Question: I made a program, which works fine on my PC without any errors, it also works fine on some office PCs, but it crashes without any describable error on customer's PC and some others.
Crashes are completely random, sometime it may crash and sometimes not.
Crashes are not related with any actions, sometimes it may crash when they just look at the program and wait for crash.
Customers send me this beautiful screens and want me to solve this.

There you see common error reporting dialog, but not info about Exception.
My program uses Unity Web Player running in control. It's always run in background on the hidden tab which becomes visible when needed.
Any ideas how to handle such errors?
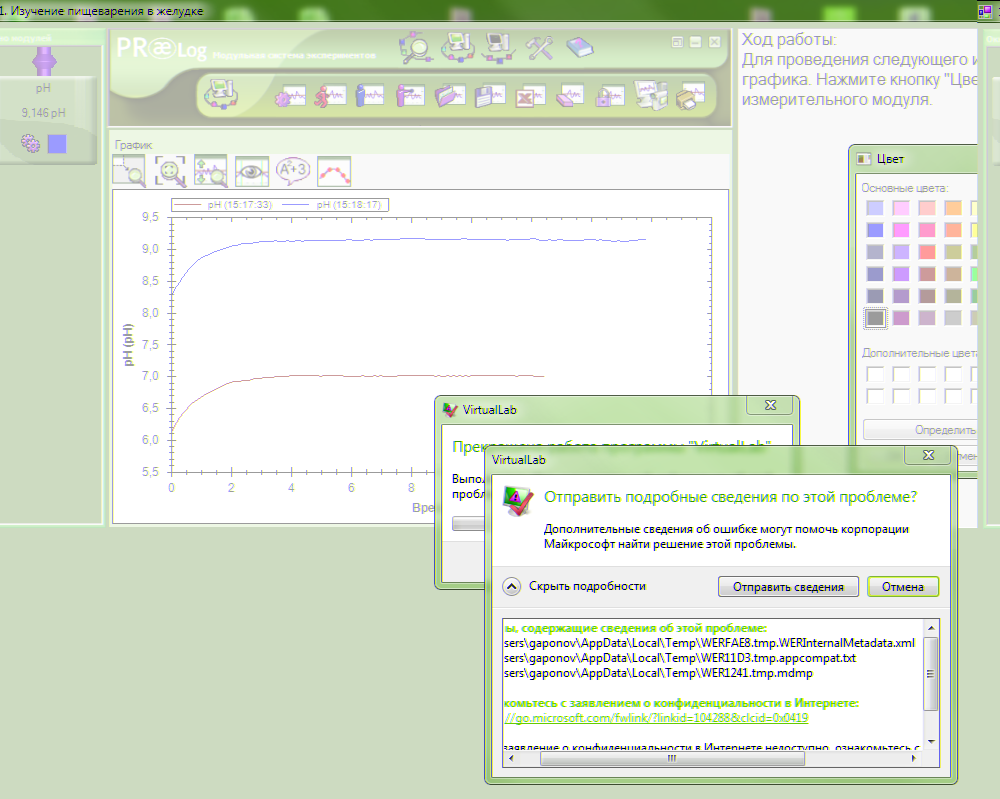
Answer: I think you should first ensure that the environment at your place and that of your customers are identical.
Maybe there're dll or other programs installed at your place (Unity web player as you mentioned for example) or anything in your Registry that may differ.
Else there's no point in getting error on one PC and not on another.
- - -